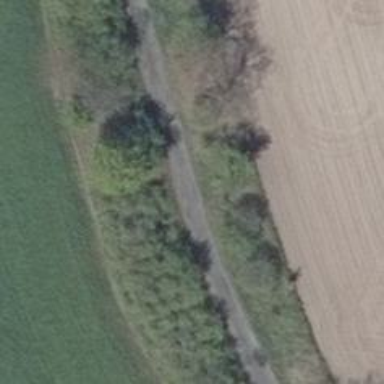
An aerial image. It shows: Dirt track road with grade 4 track type.